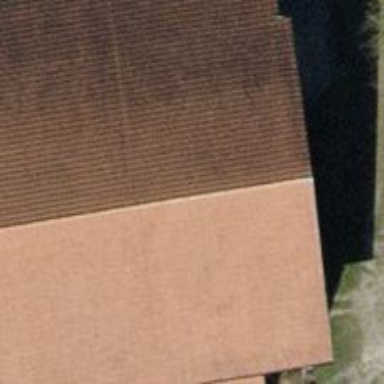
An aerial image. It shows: Gabled roof on farm auxiliary building.